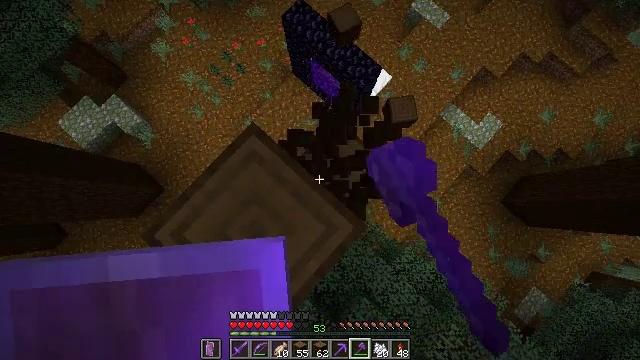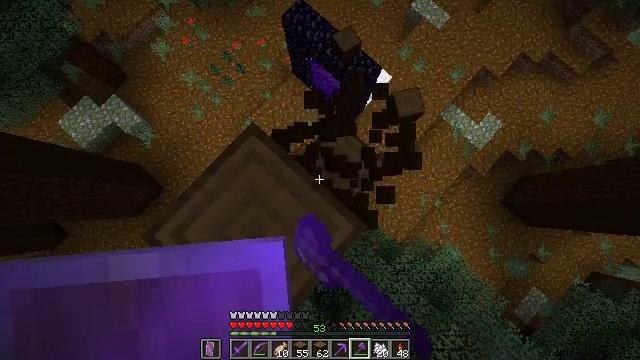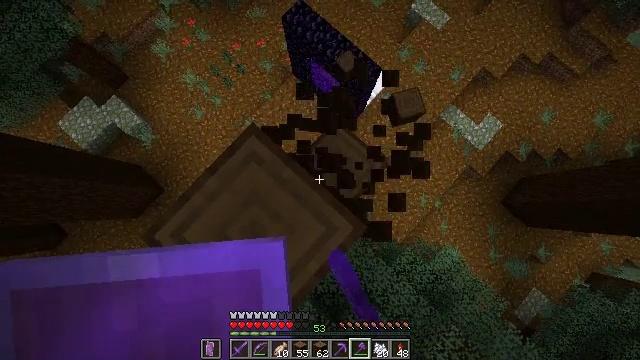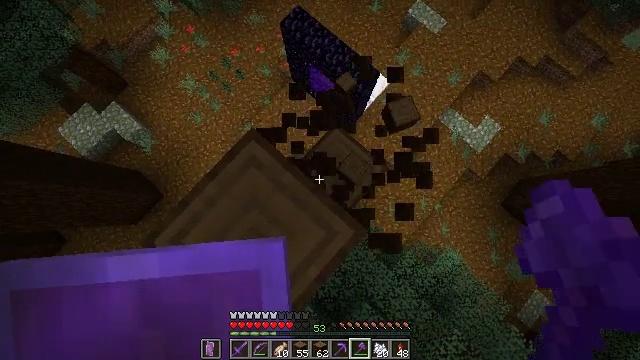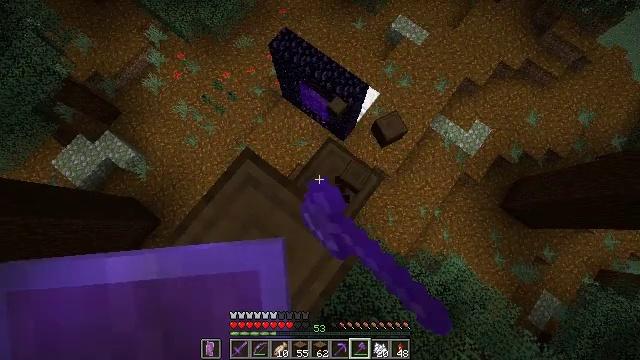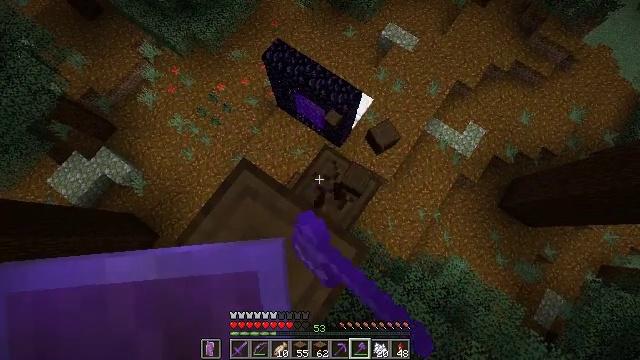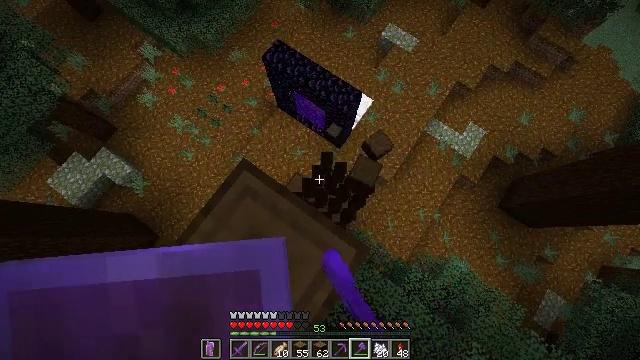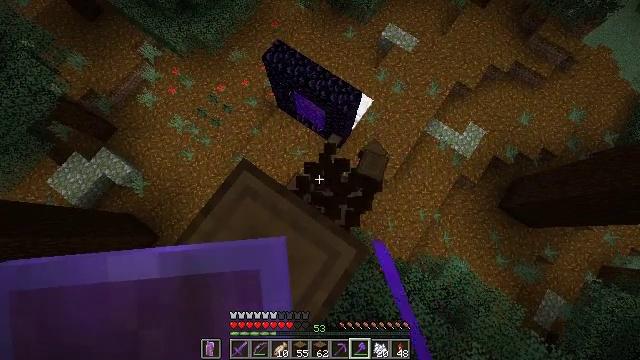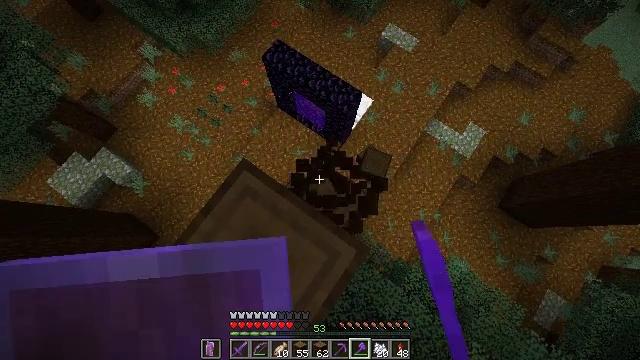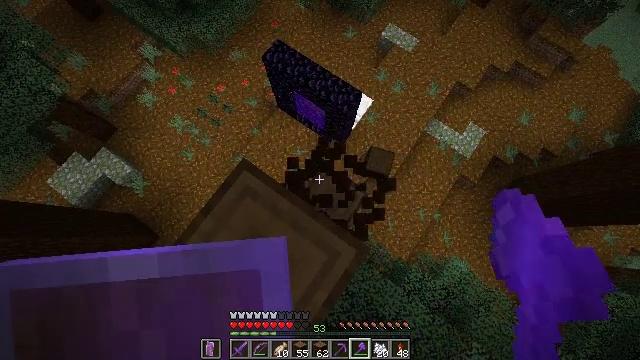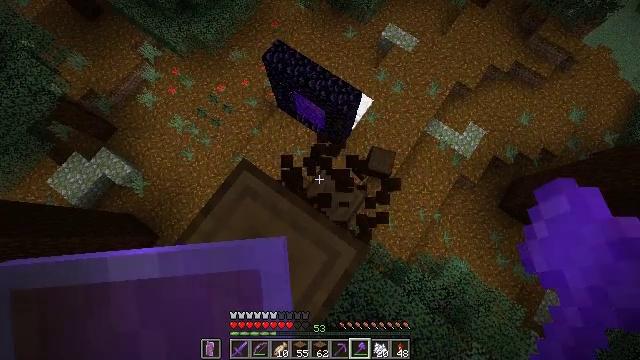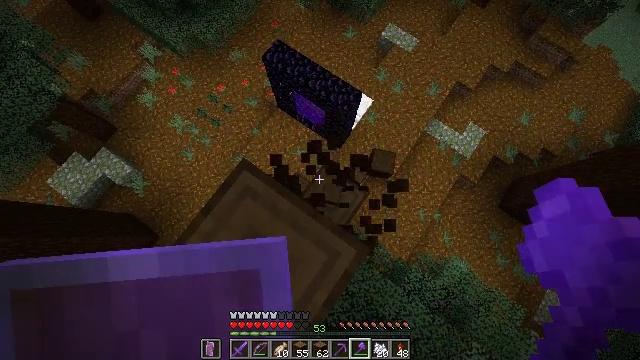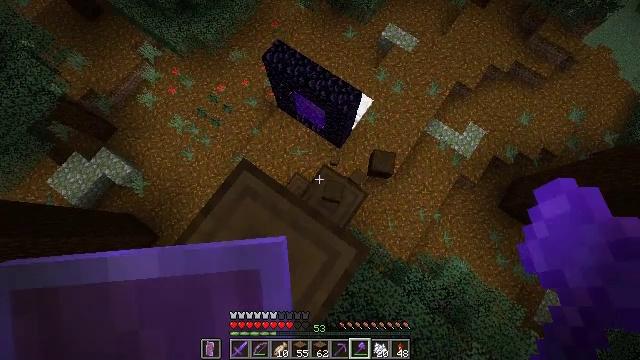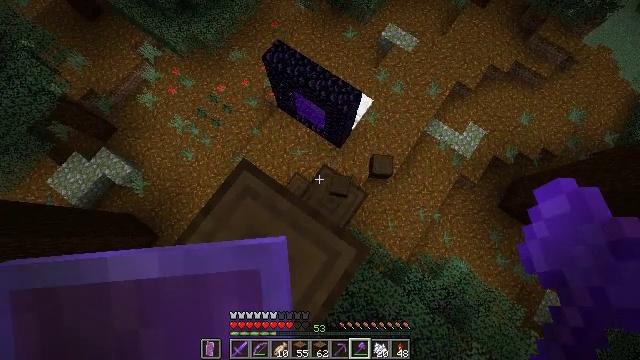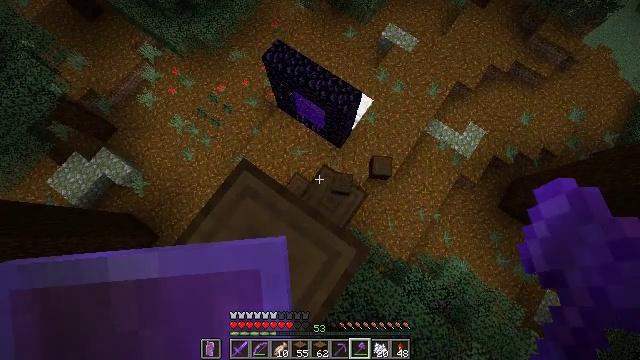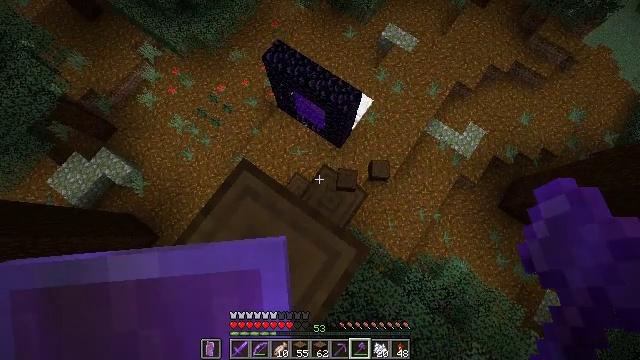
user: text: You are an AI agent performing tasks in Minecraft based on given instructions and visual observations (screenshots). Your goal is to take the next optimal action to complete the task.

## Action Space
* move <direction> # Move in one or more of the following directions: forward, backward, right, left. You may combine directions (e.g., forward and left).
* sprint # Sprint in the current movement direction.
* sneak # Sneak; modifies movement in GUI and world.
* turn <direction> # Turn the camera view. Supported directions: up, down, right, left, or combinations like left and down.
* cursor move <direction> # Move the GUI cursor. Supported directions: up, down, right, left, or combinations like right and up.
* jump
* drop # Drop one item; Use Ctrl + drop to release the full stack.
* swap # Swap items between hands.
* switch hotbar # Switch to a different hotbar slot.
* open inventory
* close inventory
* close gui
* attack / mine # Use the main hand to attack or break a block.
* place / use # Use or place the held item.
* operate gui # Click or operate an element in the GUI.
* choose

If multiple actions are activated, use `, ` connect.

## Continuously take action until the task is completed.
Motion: motion action
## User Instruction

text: Chop down the spruce log.
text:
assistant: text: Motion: attack / mine
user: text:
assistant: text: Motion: attack / mine
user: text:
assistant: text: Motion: attack / mine
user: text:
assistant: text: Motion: turn right and up, attack / mine
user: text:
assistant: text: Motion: turn right and up, attack / mine
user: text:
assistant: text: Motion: attack / mine
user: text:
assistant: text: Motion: attack / mine
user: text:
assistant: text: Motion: attack / mine
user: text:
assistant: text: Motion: attack / mine
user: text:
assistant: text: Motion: attack / mine
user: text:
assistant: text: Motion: attack / mine
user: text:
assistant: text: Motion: attack / mine
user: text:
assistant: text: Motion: attack / mine
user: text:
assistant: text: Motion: attack / mine
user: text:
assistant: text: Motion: attack / mine
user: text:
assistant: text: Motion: attack / mine
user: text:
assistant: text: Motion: attack / mine
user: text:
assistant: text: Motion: turn left, attack / mine
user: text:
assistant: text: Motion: turn left and up
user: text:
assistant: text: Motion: turn left and down
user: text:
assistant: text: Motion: turn left and down
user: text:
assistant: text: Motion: turn left
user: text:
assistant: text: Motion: turn left and down, attack / mine
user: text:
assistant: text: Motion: attack / mine
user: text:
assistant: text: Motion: attack / mine
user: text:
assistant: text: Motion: attack / mine
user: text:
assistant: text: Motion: attack / mine
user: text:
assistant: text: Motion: attack / mine
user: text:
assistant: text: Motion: attack / mine
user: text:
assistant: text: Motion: attack / mine